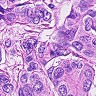
Metastatic tissue present: yes